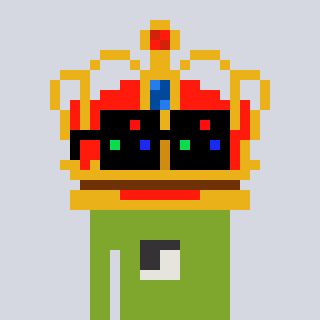
a pixel art character with square black sunglasses, a crown-shaped head and a slimegreen-colored body on a cool background